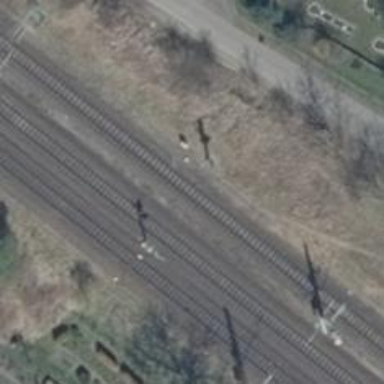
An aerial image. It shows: Railway signal.